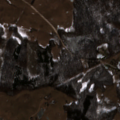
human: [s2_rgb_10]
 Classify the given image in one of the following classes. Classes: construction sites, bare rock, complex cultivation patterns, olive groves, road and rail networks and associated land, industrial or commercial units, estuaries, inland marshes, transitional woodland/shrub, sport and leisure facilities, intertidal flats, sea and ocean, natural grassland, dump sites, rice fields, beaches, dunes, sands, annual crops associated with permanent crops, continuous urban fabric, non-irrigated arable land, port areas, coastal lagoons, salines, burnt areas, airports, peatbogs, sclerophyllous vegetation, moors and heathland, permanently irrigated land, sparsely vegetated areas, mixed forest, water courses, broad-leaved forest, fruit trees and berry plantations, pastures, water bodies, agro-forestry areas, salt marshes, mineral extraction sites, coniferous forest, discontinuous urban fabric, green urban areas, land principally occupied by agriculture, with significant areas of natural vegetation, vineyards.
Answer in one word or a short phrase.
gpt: discontinuous urban fabric, pastures, complex cultivation patterns, broad-leaved forest